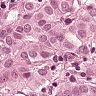
Metastatic tissue present: yes